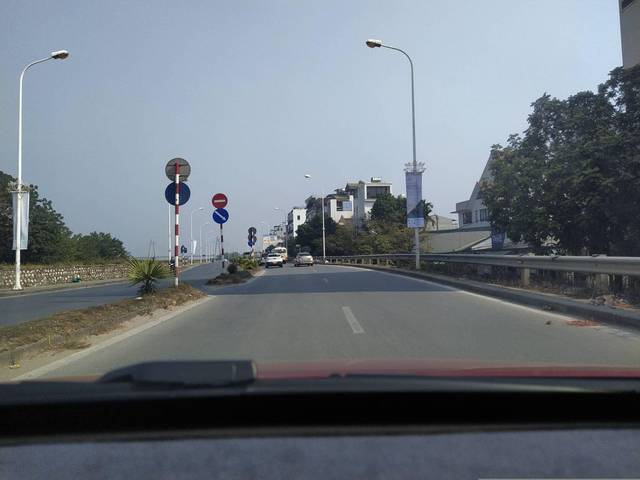
Region: Vietnam
Coordinates: 21.09, 105.802